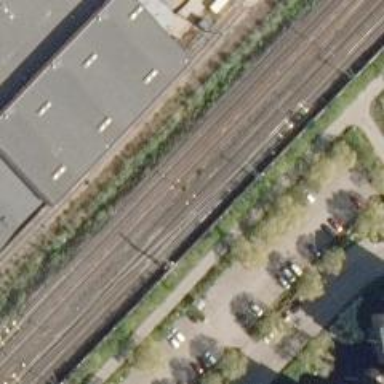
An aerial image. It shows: Railway with continuous electrified contact lines.